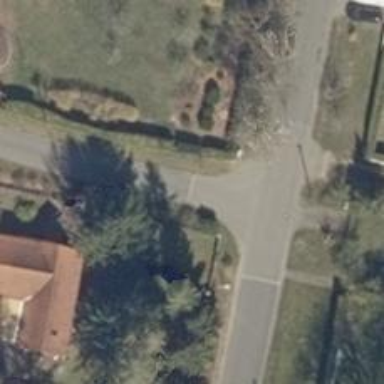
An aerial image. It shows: Traffic calming table.